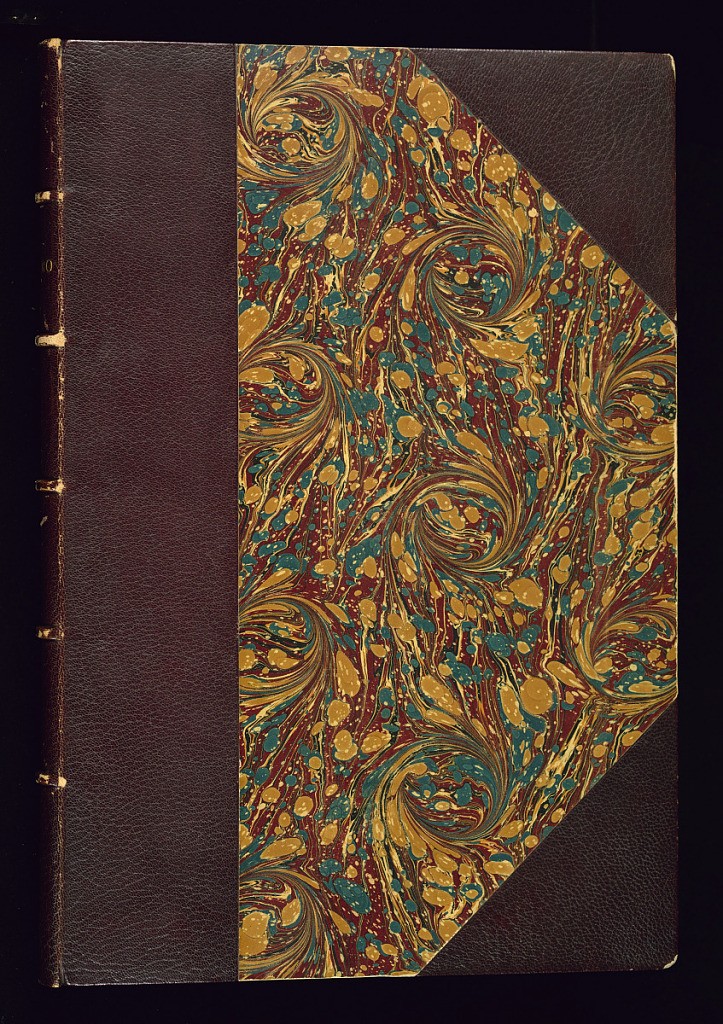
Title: Album of Ornament Prints: Cartouches, Trophies, Vases, Tables
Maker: Jean-Bernard Turreau, French, 1672 - 1731
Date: early 18th century
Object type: Album
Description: Album of ornament prints from various series of designs after J.B. Turreau (Toro). Some series are incomplete. The designs include ornamental motifs, cartouches, trophies, vases, and tables. Many plates are signed.